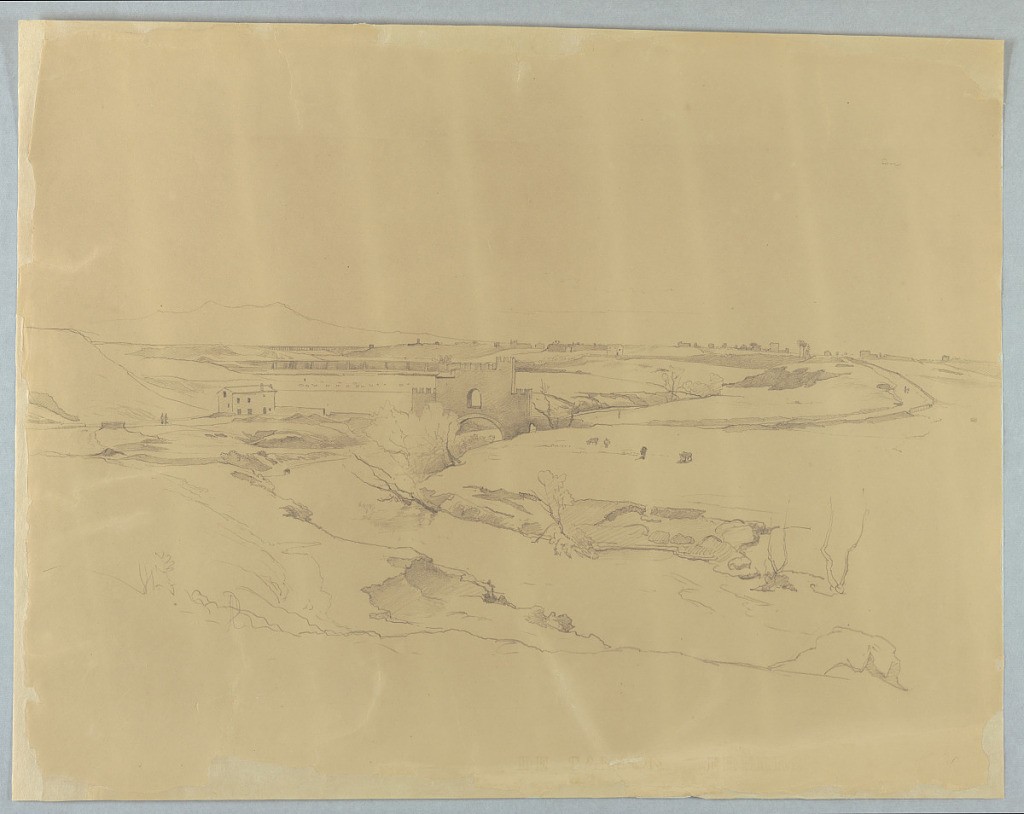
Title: Study of landscape
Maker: William Stanley Haseltine, American, 1835–1900
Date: ca. 1855
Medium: Graphite on paper
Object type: Drawing
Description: Sketch of a landscape with a bridge over a stream and cattle in a pasture.